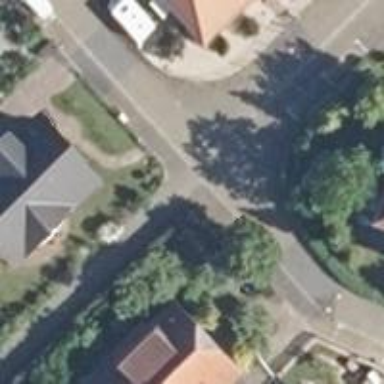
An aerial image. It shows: Living street.